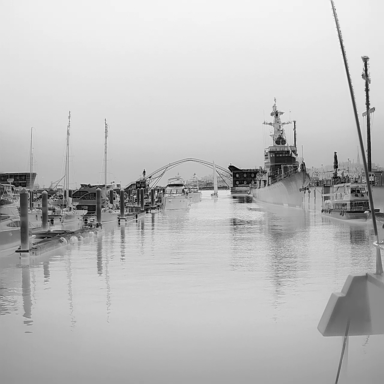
There are nine objects shown in the infrared image, including a container_ship, a warship, four sailboats, and three canoes.